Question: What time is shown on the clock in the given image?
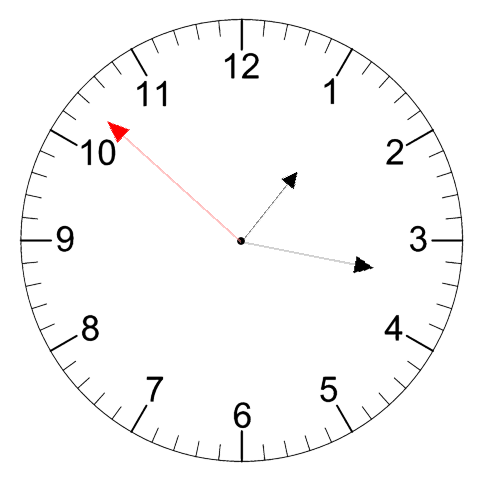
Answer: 01:16:52